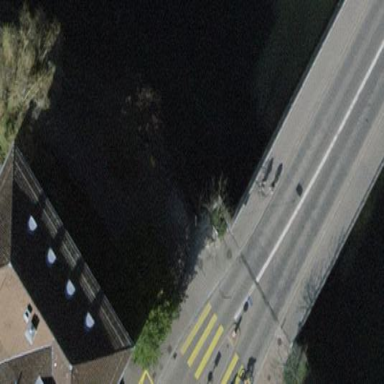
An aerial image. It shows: Arch bridge that is man-made.